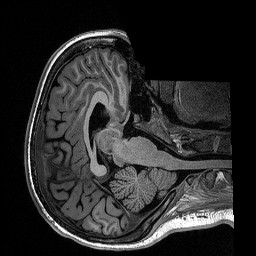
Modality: T1w
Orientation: axial
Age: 25
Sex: female
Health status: healthy
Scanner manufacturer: siemens
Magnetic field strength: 1.5 T
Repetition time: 2.73 s
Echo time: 0.00357 s